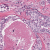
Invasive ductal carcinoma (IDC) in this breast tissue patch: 1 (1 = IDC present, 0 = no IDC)